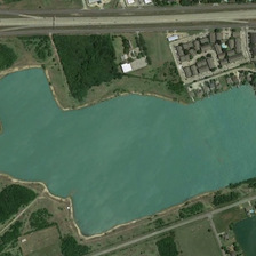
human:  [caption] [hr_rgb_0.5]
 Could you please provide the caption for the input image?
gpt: this irregularly shaped blue pond is surrounded by woods and houses .

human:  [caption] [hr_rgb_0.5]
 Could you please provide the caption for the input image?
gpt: A roadside residential area is close to an irregular shaped pond and some trees and grass.

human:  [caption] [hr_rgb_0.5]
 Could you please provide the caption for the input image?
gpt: The road through the road is near an irregular pond with woods and meadows.

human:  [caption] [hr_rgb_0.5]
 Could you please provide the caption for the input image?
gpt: a residential area with a street that passes near an irregular pond with some woods and grassland.

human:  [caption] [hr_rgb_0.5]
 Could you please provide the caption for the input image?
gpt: Residential areas have irregularly shaped streets and forests.